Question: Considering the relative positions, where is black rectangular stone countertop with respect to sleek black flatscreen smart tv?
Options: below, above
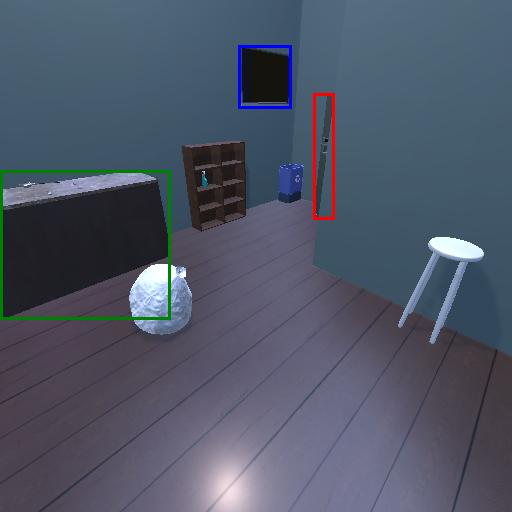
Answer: below